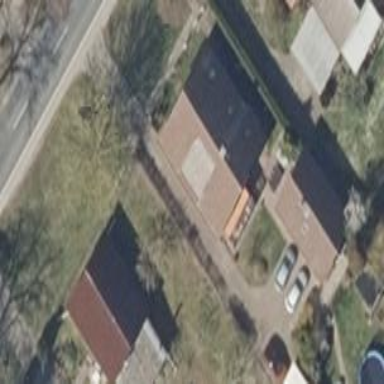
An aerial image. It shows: Detached building with gabled roof.